Question:
for example,for 8 bit number.
why should i discard this 1?
I understood that overflow is only when im adding 2 numbers in same sign and get a result in the other sign.Whats the case here?
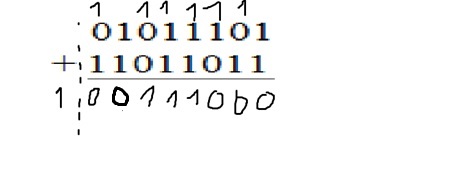
Answer: You wouldn't to discard it, but typically you to because the word size is limited, and you cannot work with larger numbers. That is why in many languages having the carry bit set after an addition is treated as an overflow error.